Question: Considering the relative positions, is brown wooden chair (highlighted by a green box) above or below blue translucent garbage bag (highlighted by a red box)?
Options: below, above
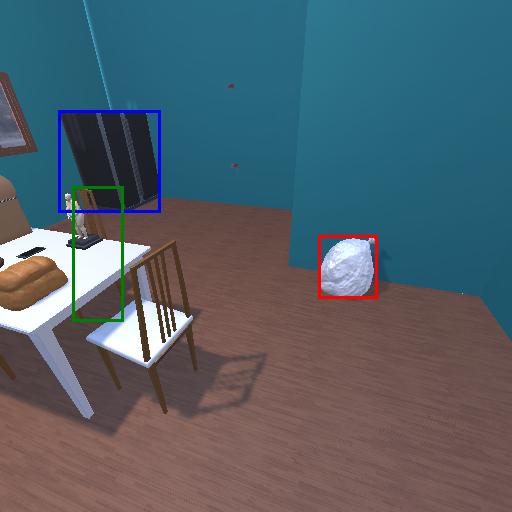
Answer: below